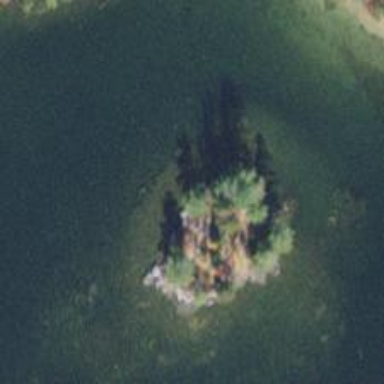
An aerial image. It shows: Islet.